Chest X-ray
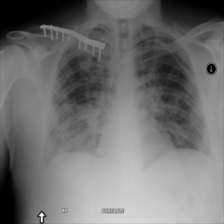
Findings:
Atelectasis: negative
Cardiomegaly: negative
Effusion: negative
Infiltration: positive
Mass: negative
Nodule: negative
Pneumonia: negative
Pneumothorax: negative
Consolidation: negative
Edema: negative
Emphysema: negative
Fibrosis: negative
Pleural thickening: negative
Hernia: negative